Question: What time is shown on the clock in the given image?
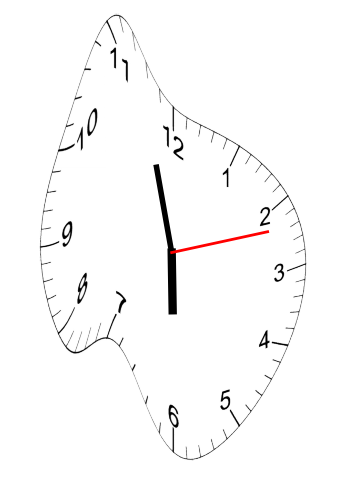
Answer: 05:57:12